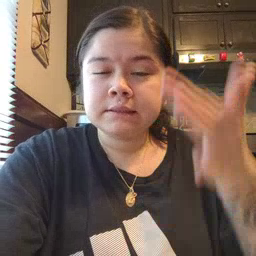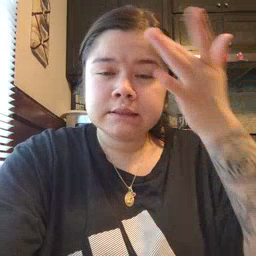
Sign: sick